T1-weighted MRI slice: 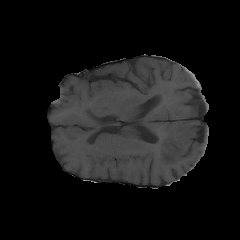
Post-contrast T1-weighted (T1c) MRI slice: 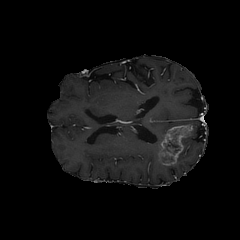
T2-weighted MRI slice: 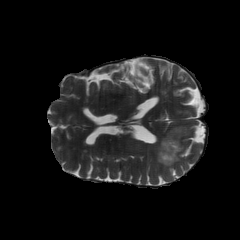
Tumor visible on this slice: yes